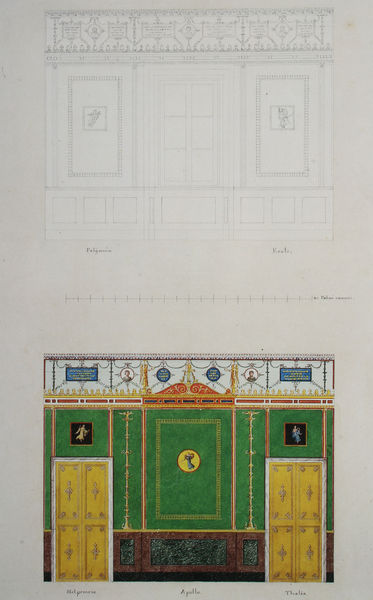
Titel: Pompeji, Wandansicht
Künstler: Friedrich von Gärtner
Standort: München
Institution: Architekturmuseum der Technischen Universität
Schlagwörter: blau, gemälde, gelb, grün, braun, bunt, fenster, grau, orange, raum, schwarz, skizze, säule, säulen, tür, weiss, zeichnung, rot, schloss, malerei, muster, ornament, wand, architektur, rahmen, sockel, bild, innenraum, felder, gold, interieur, klassizismus, blatt, kreis, rund, engel, farbig, schrift, bilder, papier, modell, ansicht, türen, zwei, spiegelbild, studie, flächen, farbe, grafik, graphik, linien, tafel, bordüre, jugendstil, tapete, detail, ornamente, verzierung, rechtecke, eckig, medaillon, rechteck, münchen, geld, stich, schwarzweiß, kreise, koloriert, entwurf, girlanden, kasten, wandschmuck, fries, residenz, struktur, konstruktion, rechteckig, historismus, plan, kulisse, interieru, vorlage, bemalung, inneraum, kupferstich, verzierungen, akademie, innenarchitektur, römisch, pompeji, schinkel, klassizistisch, proportionen, aufriss, maßstab, königsbau, architekt, vorzeichnung, gestaltung, sockelzone, beschriftet, wandfläche, medaillons, pompeii, wandbemalung, zweigeteilt, darstellungen, spiegelnd, ausmalung, ghirlanden, drolerien, wandflächen, raumgestaltung, plan felder, ausgemalt, raum#tpr, klene, engeld, ebild, wandfasse